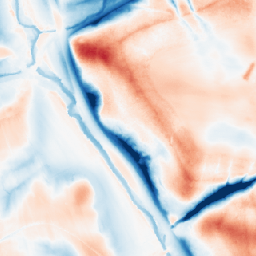
Category: trend_removal
Decomposition family: local_polynomial
Decomposition parameters: window_size: 51
degree: 1
Upsampling method: nearest
Upsampling parameters: scale: 8
Upsampling scale: 8